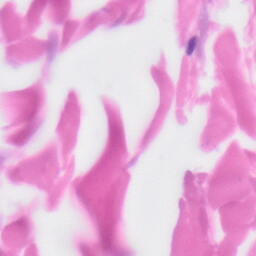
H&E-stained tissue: Skin